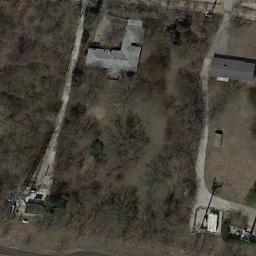
Label: residential